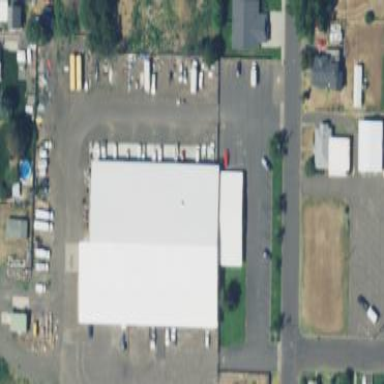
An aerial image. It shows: Warehouse building.